Aerial crown-view tile of a tropical tree (Barro Colorado Island, Panama), acquired 20240611:
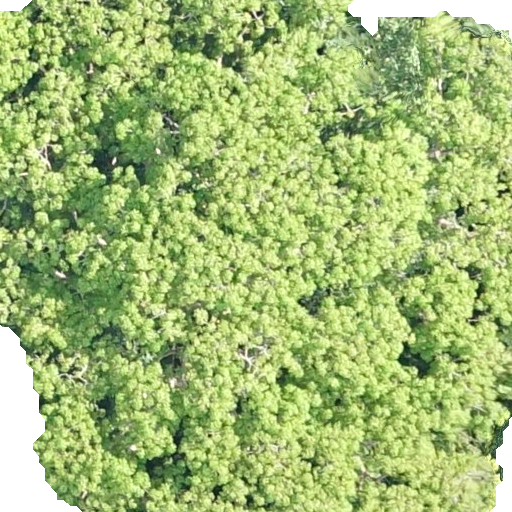
Species: Sterculia apetala
GBIF accepted scientific name: Sterculia apetala
Crown area: 506.547 m²